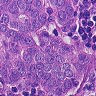
Metastatic tissue present: yes